Question: I am using twitter bootstrap on a theme I downloaded, and my custom html in my bootstrap thumbnails list is showing but the images are not.
Investigating the code, shows the image tag and working image locations are there. Here is a picture of what is occurring:

The code for my thumbnail list is this:
'''
<div class="span9 space"><ul class="thumbnails"><li class="span3">
<div class="thumbnail">
<img data-src="http://s3.amazonaws.com/brewerydbapi/beer/YAKFea/upload_1CxY2l-medium.png" alt="">
<h3>90 Shilling</h3>
<p>Odell Brewing Company</p>
</div>
</li><li class="span3">
<div class="thumbnail">
<img data-src="http://s3.amazonaws.com/brewerydbapi/beer/oeGSxs/upload_FiPLQC-medium.png" alt="">
<h3>Naughty 90</h3>
<p>Toppling Goliath Brewing Company</p>
</div>
</li><li class="span3">
<div class="thumbnail">
<img data-src="noImage.gif" alt="">
<h3>90-Shilling Scotch Ale</h3>
<p>Taps Fish House & Brewery</p>
</div>
</li><li class="span3">
<div class="thumbnail">
<img data-src="noImage.gif" alt="">
<h3>Williams Ceilidh 90</h3>
<p>Williams Brothers Brewing Company</p>
</div>
</li><li class="span3">
<div class="thumbnail">
<img data-src="noImage.gif" alt="">
<h3>Boscos 90 Shilling Ale</h3>
<p>Boscos Brewing Company</p>
</div>
</li><li class="span3">
<div class="thumbnail">
<img data-src="noImage.gif" alt="">
<h3>Dundee Export 90 Scotch Ale</h3>
<p>Dundee Brewing Co.</p>
</div>
</li><li class="span3">
<div class="thumbnail">
<img data-src="https://s3.amazonaws.com/brewerydbapi/beer/qqTzHb/upload_mGIvsJ-medium.png" alt="">
<h3>90 Minute IPA</h3>
<p>Dogfish Head Craft Brewery</p>
</div>
</li><li class="span3">
<div class="thumbnail">
<img data-src="http://s3.amazonaws.com/brewerydbapi/beer/jdQySZ/upload_jbcADO-medium.png" alt="">
<h3>I-90 India Pale Ale</h3>
<p>Ancient Lakes Brewing Company</p>
</div>
</li></ul>
</div>
'''
Lastly there are zero errors showing in the chrome inspect element, and I dont have any inline css on this page.
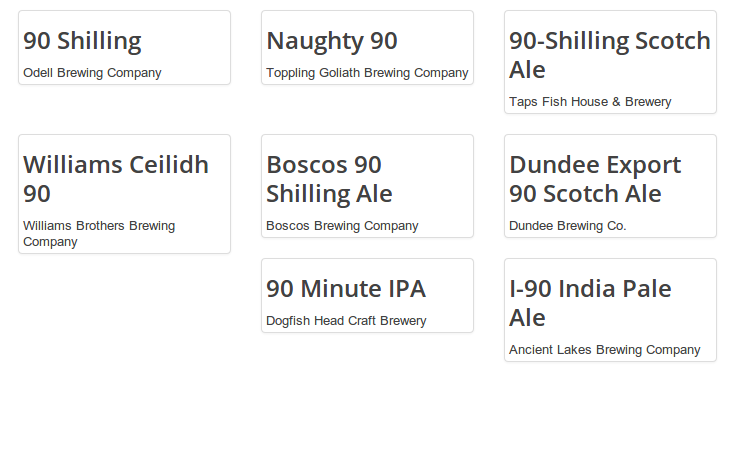
Answer: 'data-src' is used to get a place holder image in the bootstrap examples. Just use 'src'